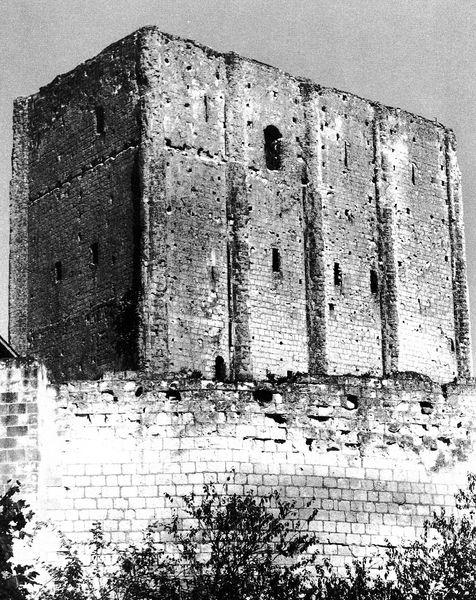
Titel: Loches (Indre-et-Loire), Donjon von Süden
Standort: Loches (EU - F - Indre-et-Loire)
Schlagwörter: himmel, fenster, gebäude, alt, stein, steine, büsche, sträucher, pflanzen, turm, mauer, ziegel, backstein, krieg, foto, fotografie, reste, ruine, festung, schwarz weiß, ruinen, gemäuer, öffnung, arabisch, mauern, mittelalter, romanik, geschosse, lisene, brug, schwaz weiß, romanischer stil, gemauter, zisa